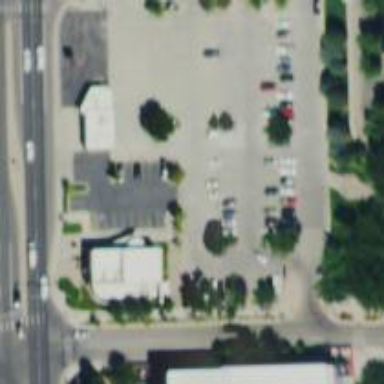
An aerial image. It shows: Parking space is available.